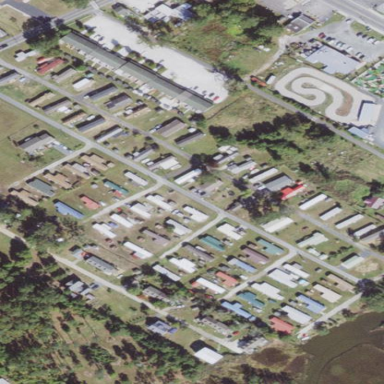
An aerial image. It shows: Residential area designated as trailer park.